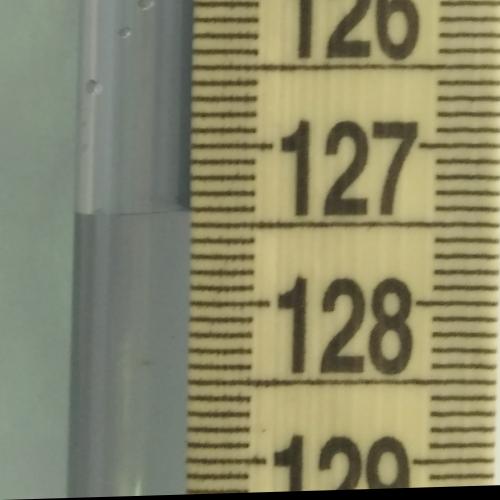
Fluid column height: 127.4 cm